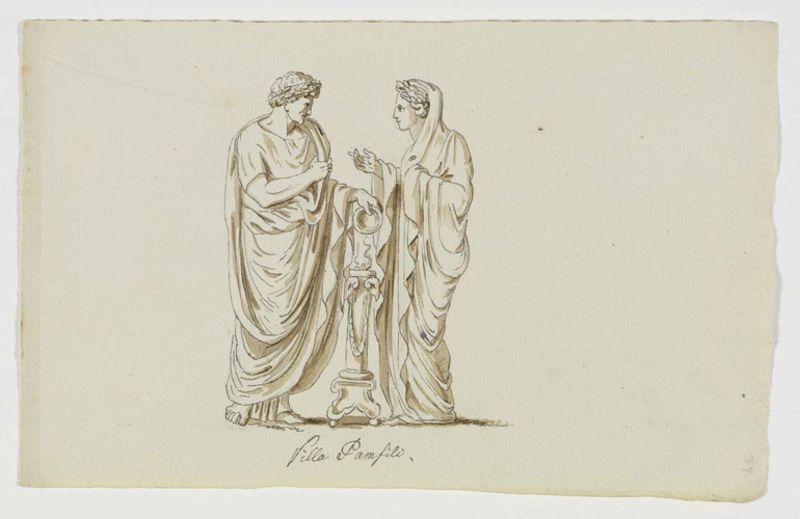
Titel: Konvolut mit 23 Zeichnungen, Blatt 4
Künstler: Friedrich Weinbrenner
Standort: Karlsruhe
Institution: Staatliche Kunsthalle Karlsruhe
Schlagwörter: feuer, fuß, hand, mann, umhang, menschen, ocker, braun, finger, frau, frisur, männer, pfeiler, profil, skizze, säule, weiss, zeichnung, schleier, beige, gespräch, arm, falten, schale, hals, hände, gewand, haare, mantel, stehend, gewänder, paar, personen, girlande, krone, locken, brunnen, skulptur, statue, füße, schrift, papier, unterhaltung, grafik, graphik, schattierung, nacken, sepia, figuren, sprechen, edel, zeigen, ring, barfuss, doppelbildnis, gefäß, antike, druck, schwarz weiß, worte, entwurf, kranz, lorbeer, lorbeerkranz, altar, rom, römer, villa, ehepaar, statuen, antik, griechen, zeus, toga, zugewandt, patrizier, klassik, tunika, gegenüber, rötel, römisch, klassisch, grichisch, stele, unteschrift, eichnung, dialog, mann und frau, kranu, pamfili, villa pamfili, hkranz, gespräch zeichnung  braun